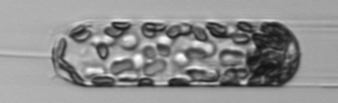
Label: Ditylum_brightwellii